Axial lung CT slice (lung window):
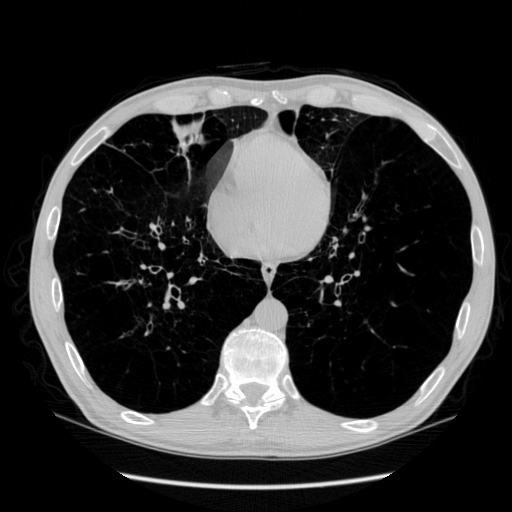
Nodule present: no